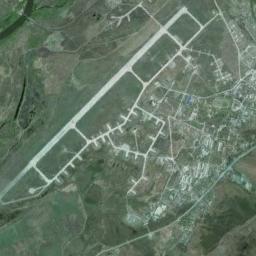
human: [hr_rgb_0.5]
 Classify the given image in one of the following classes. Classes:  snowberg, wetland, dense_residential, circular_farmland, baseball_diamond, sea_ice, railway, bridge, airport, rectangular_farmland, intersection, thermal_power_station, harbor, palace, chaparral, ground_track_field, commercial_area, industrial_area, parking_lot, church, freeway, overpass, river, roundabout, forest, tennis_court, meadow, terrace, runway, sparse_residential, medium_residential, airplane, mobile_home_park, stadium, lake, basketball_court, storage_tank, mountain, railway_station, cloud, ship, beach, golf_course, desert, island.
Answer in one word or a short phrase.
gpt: airport